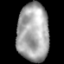
Tissue: lung
Cell type: T cells
Senescence score: 0.1621
Nuclear area (px): 1811
Mean DAPI intensity: 164.59